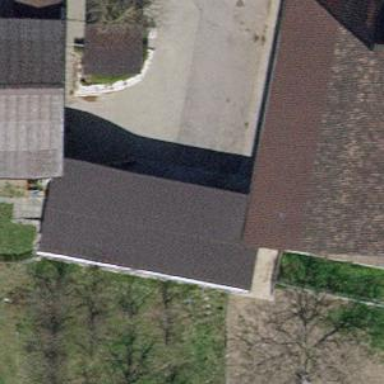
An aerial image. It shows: View of roof of building.